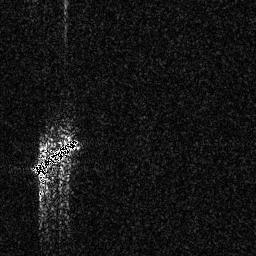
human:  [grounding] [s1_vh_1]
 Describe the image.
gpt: In the satellite image, there is  <ref>1 large ship </ref> <box>[[11, 52, 30, 67, 0]]</box> located at left.